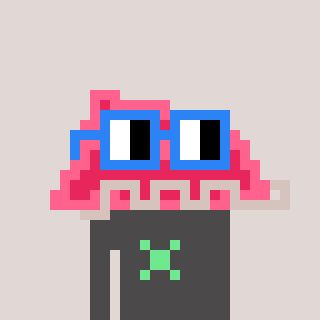
a pixel art character with square blue glasses, a retainer-shaped head and a grayscale-colored body on a warm background